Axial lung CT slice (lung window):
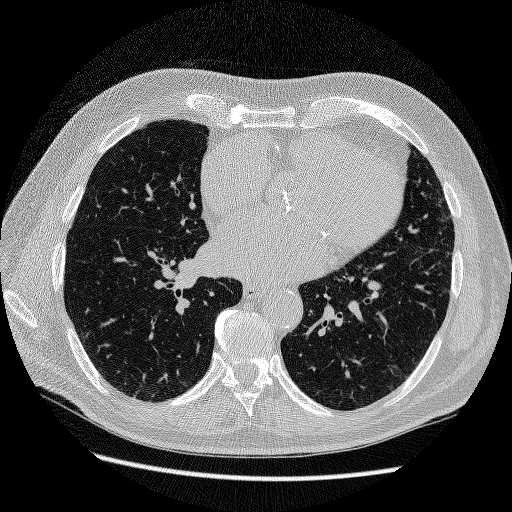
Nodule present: no